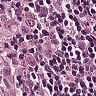
Metastatic tissue present: yes